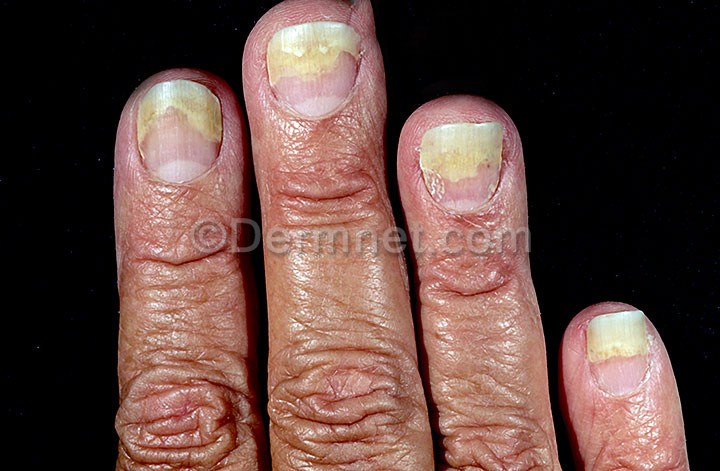
Disease: Nail Fungus and other Nail Disease